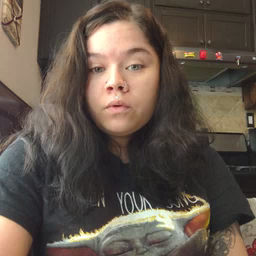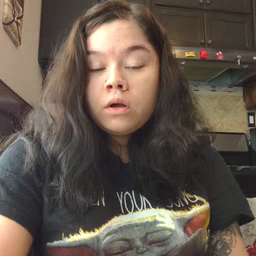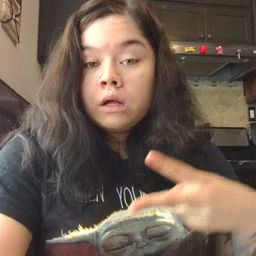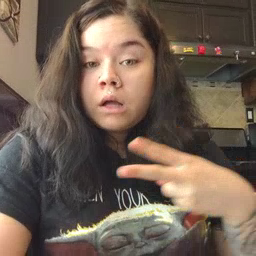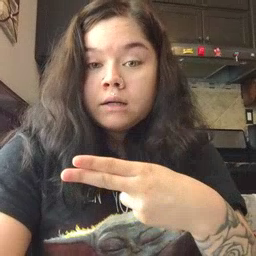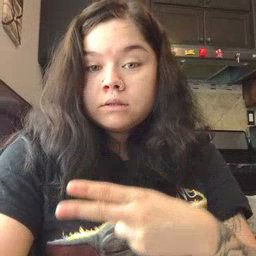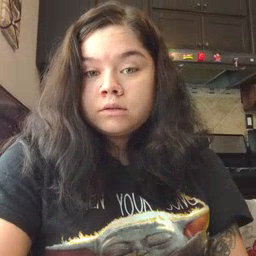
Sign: cut